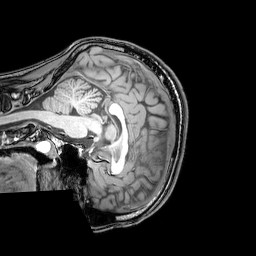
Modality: T1w
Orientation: sagittal
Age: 24
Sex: male
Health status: healthy
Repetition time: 0.081 s
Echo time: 0.037 s